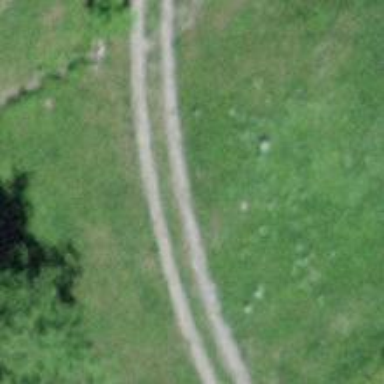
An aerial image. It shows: Grass track road with grade 5 tracktype.